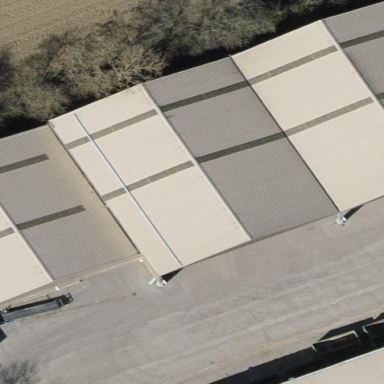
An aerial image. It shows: Industrial building.